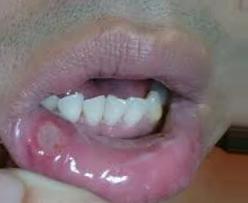
Condition: Mouth Ulcer